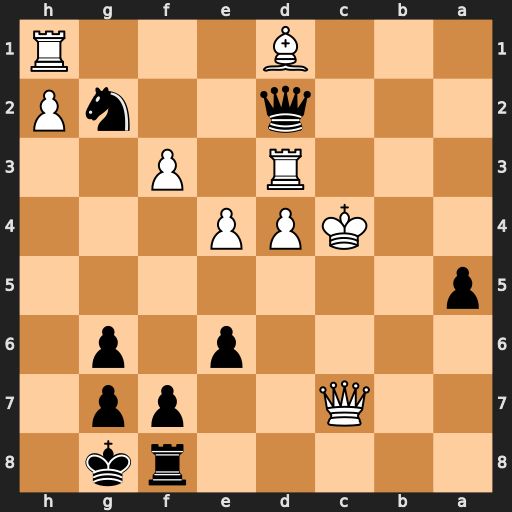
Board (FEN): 5rk1/2Q2pp1/4p1p1/p7/2KPP3/3R1P2/3q2nP/3B3R
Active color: b
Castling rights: -
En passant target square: -
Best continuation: Qb4#